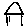
Label: house